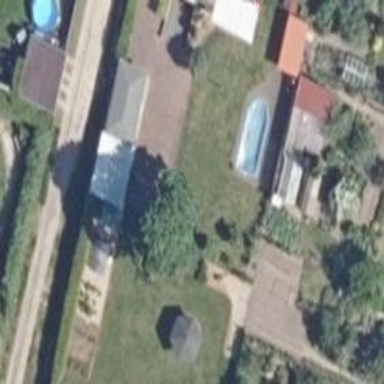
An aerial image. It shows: Swimming pool located in leisure land.